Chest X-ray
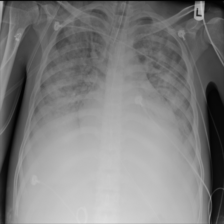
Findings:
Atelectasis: negative
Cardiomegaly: negative
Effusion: negative
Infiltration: positive
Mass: negative
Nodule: positive
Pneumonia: negative
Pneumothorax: negative
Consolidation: negative
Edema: negative
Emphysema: negative
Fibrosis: negative
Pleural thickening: negative
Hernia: negative